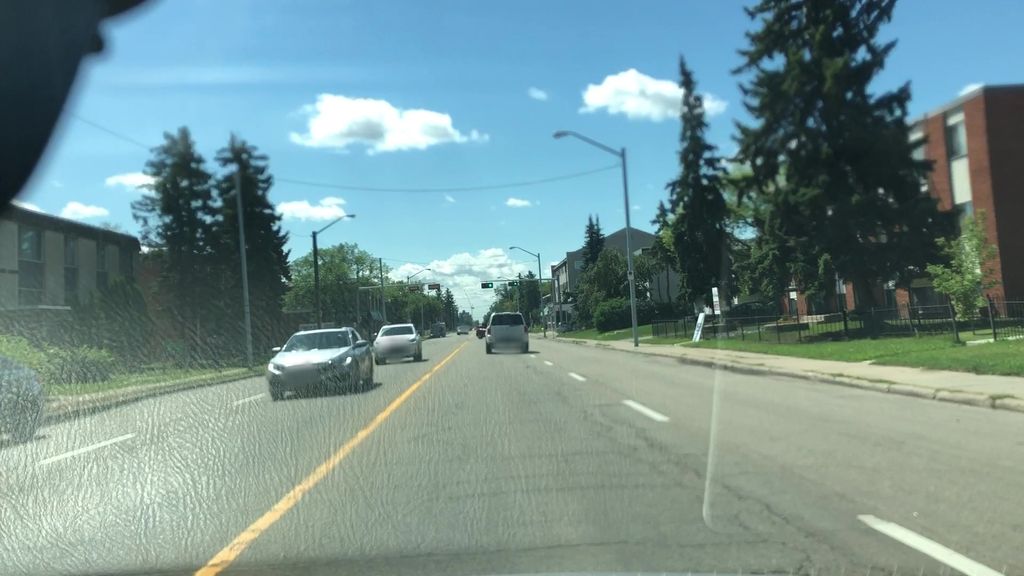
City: edmonton